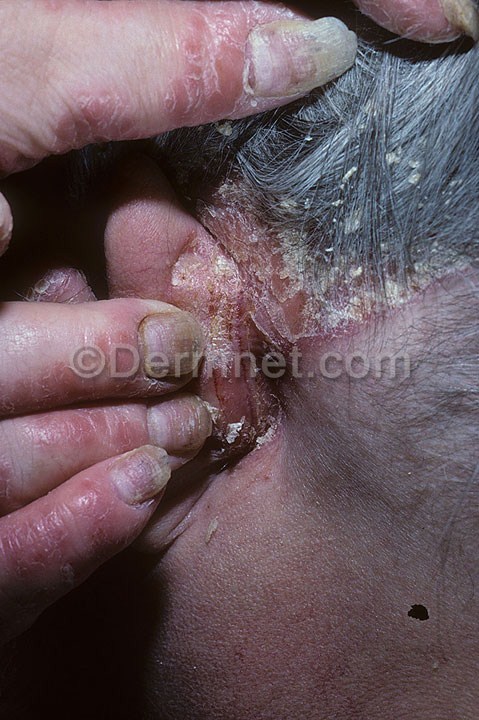
Disease: Psoriasis pictures Lichen Planus and related diseases